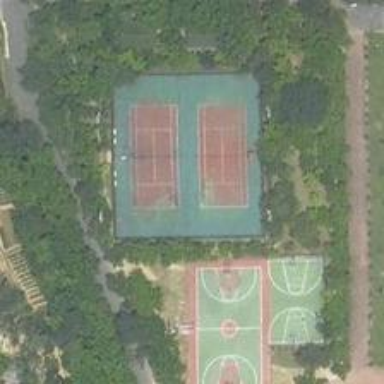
This exercise yard which made up of two tennis courts and two basketnall courts is not very huge while it is embraced by lush trees .